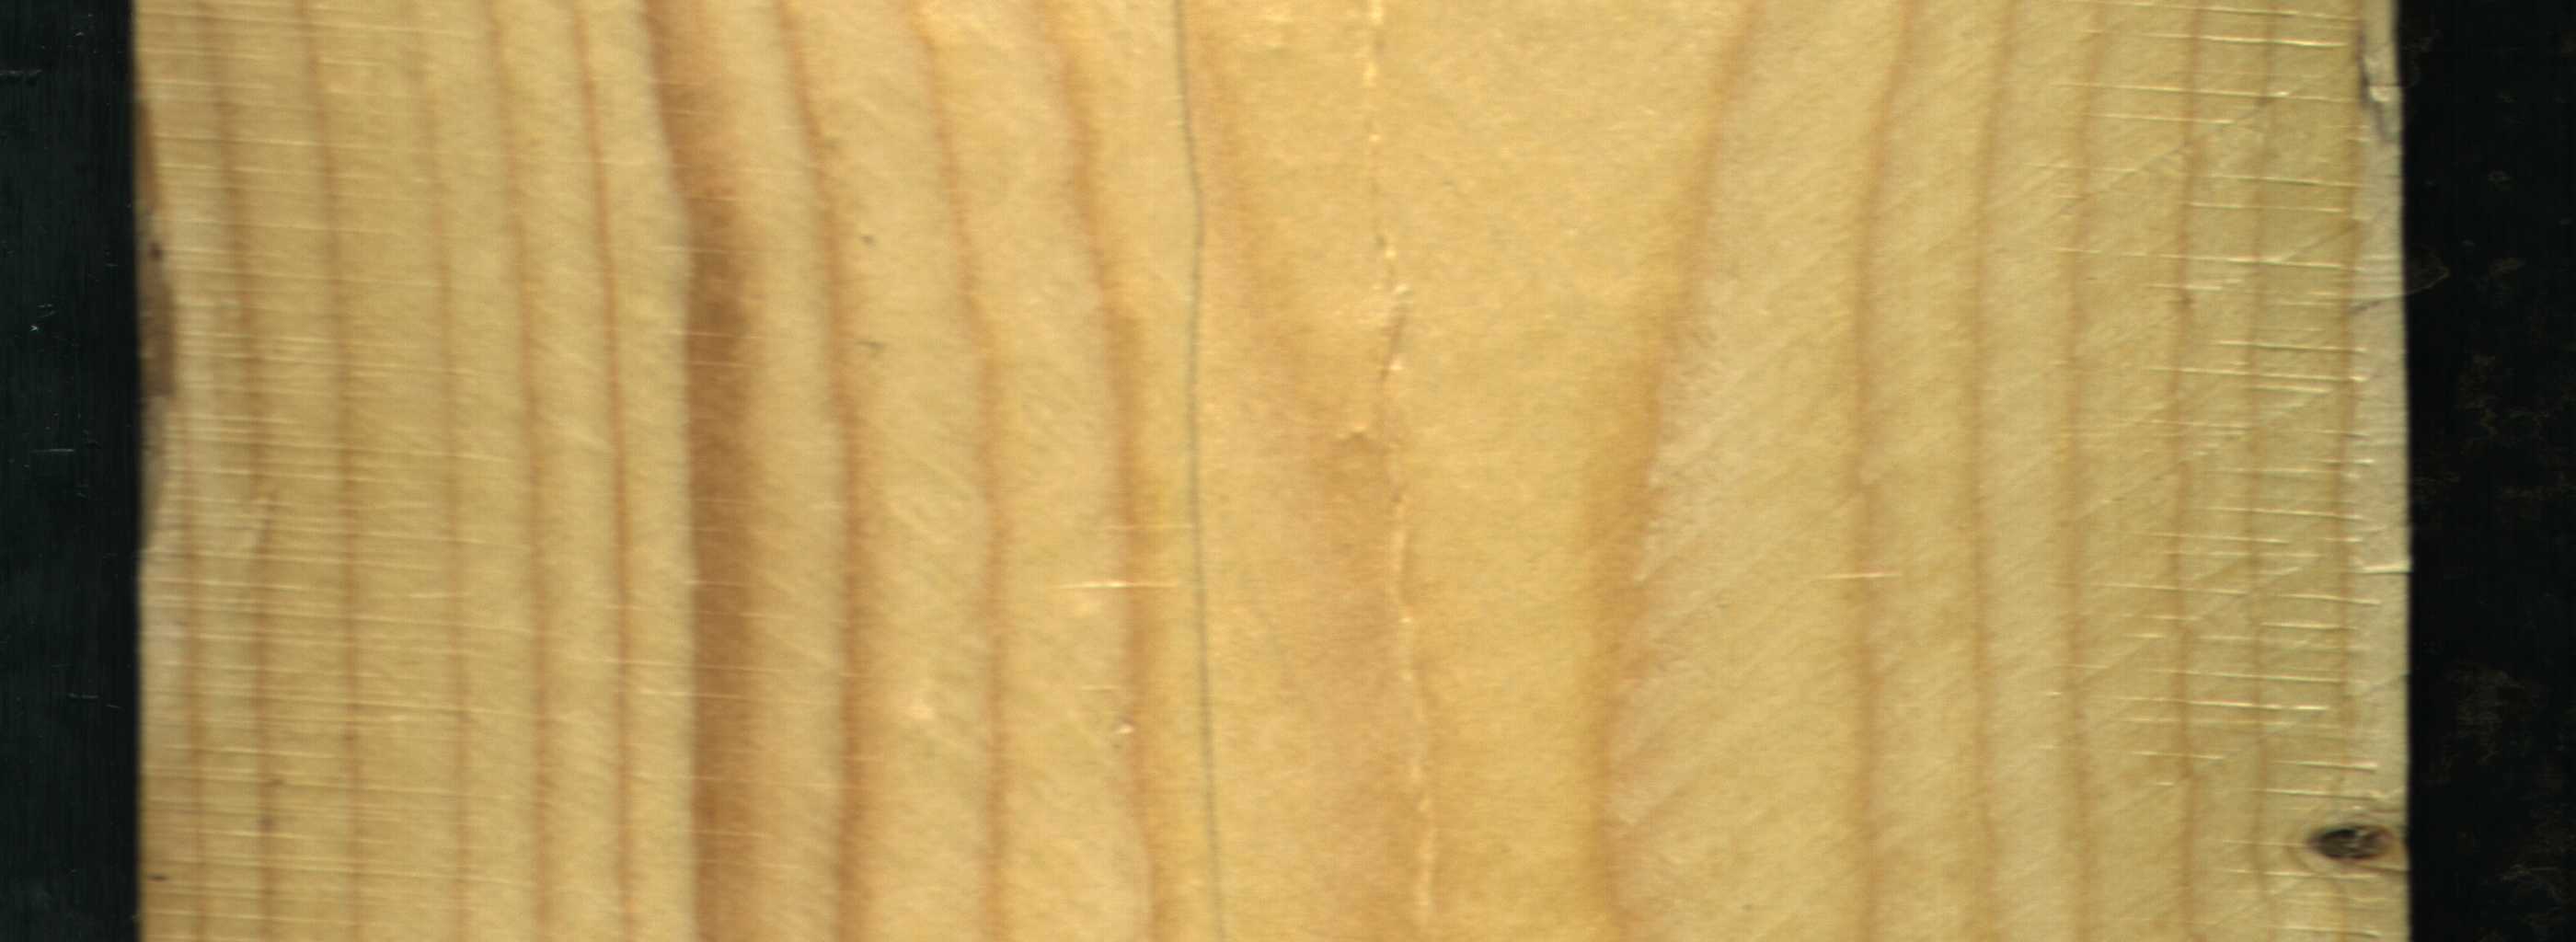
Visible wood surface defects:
Live_Knot